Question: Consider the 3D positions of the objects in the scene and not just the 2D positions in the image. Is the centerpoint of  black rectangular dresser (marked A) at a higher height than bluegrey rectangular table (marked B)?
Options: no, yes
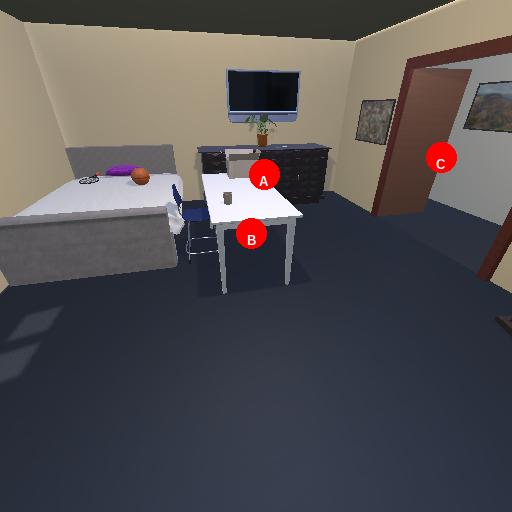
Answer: no